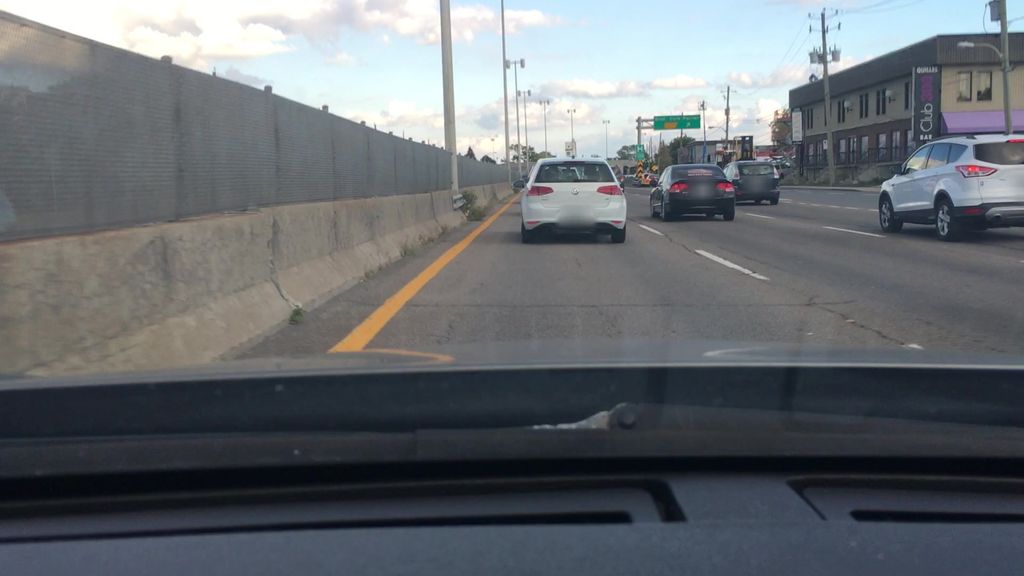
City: montreal